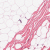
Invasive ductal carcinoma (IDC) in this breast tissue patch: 0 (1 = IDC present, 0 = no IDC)